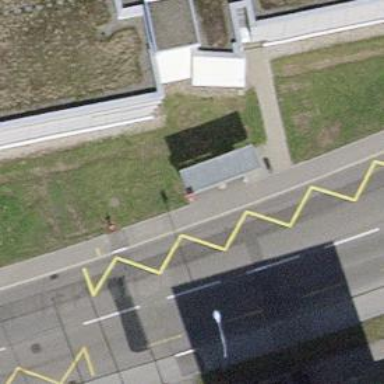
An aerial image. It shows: Bus stop with shelter. It is platform for public transport.